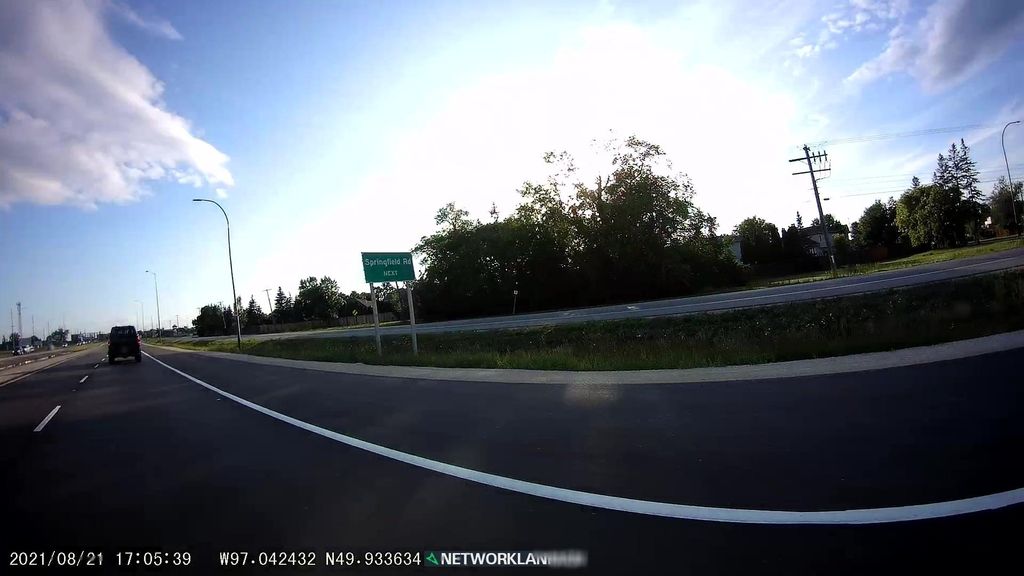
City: winnipeg